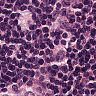
Metastatic tissue present: yes